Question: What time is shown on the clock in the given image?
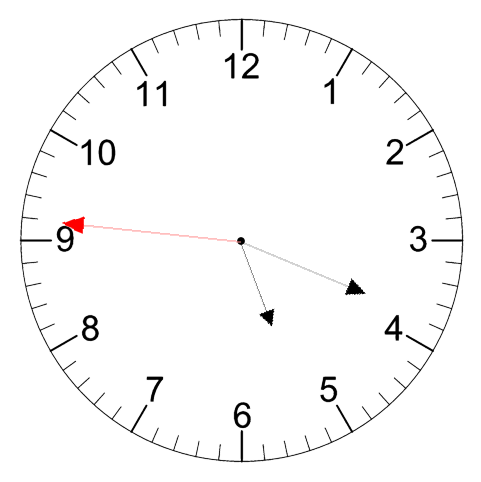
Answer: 05:18:46